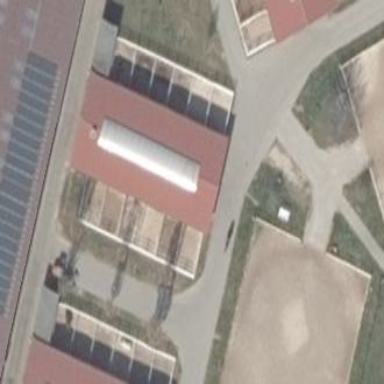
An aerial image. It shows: Stable.